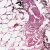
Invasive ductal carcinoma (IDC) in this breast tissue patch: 0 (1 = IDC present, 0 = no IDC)